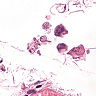
Metastatic tissue present: no